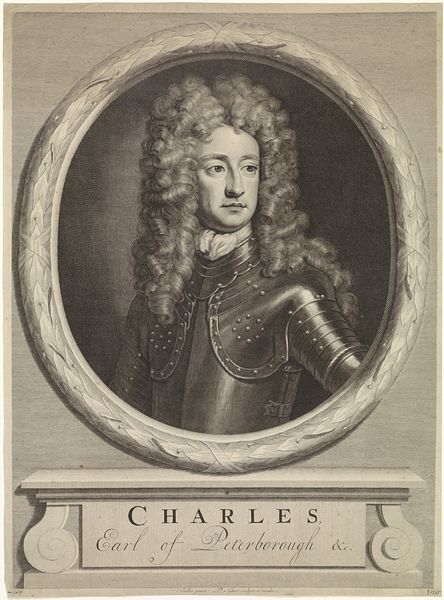
Titel: Portret van Charles Mordaunt, graaf van Peterborough en Monmouth
Künstler: Pieter van Gunst
Standort: Amsterdam
Institution: Rijksmuseum
Schlagwörter: mann, blick, schal, jung, barock, rahmen, portrait, porträt, adel, locken, renaissance, traurig, oval, perücke, charles, inschrift, halstuch, metall, name, panzer, stich, soldat, lorbeer, ritter, rüstung, ritterrüstung, lord, graf, rockoko, inscchrift, of, earl, peterborough, earl of peterborough